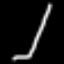
Label: pencil